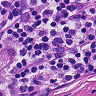
Metastatic tissue present: no